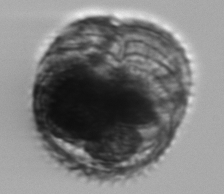
Label: Polykrikos